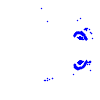
Particle: electron